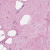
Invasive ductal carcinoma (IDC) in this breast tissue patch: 0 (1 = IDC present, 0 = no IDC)